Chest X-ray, PA view. Patient: 55 years old, sex M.
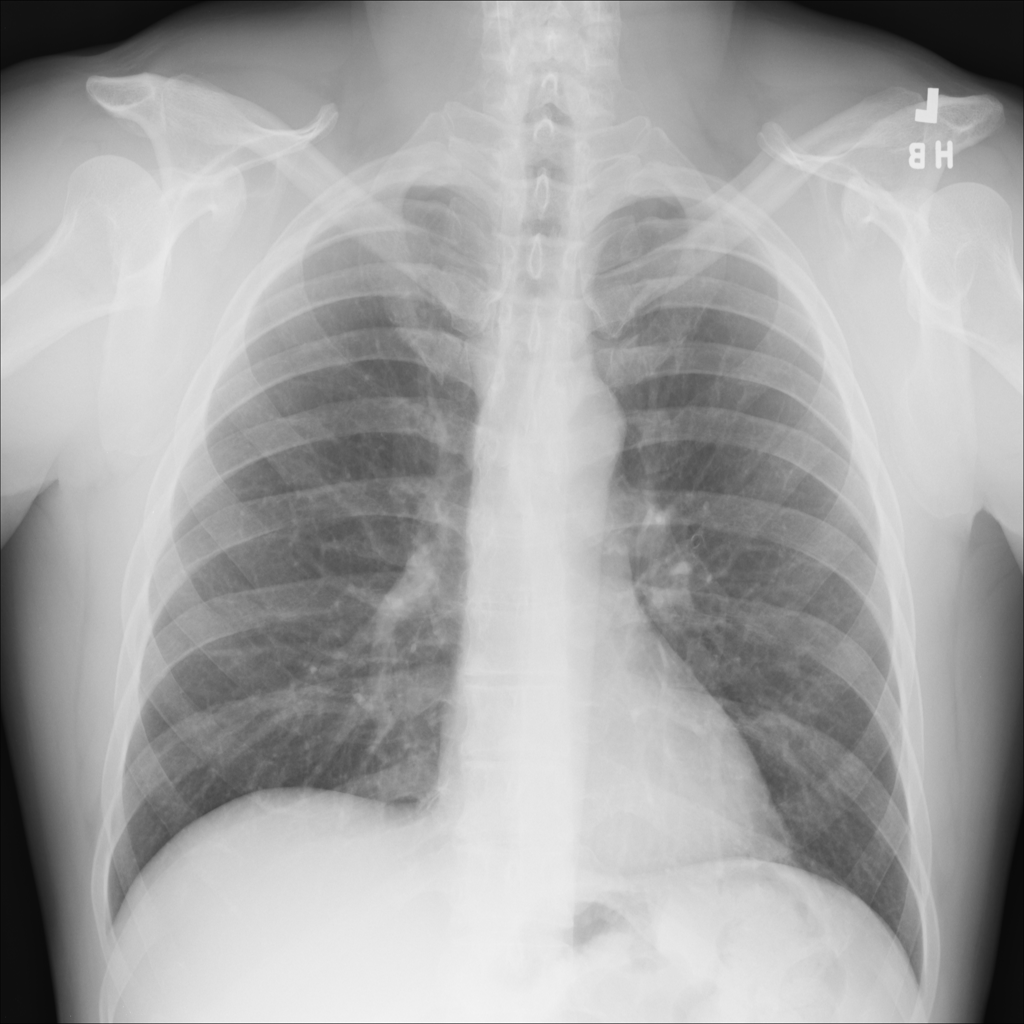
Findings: No Finding